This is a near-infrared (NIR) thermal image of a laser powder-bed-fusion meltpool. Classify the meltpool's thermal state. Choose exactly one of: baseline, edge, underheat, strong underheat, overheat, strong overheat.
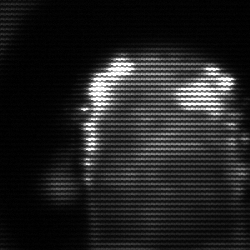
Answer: baseline